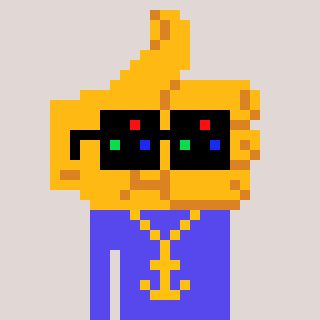
a pixel art character with square black sunglasses, a thumbsup-shaped head and a computerblue-colored body on a warm background